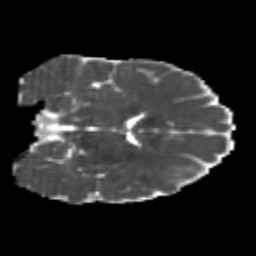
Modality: MD
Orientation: coronal
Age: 23
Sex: male
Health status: healthy
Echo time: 0.074 s